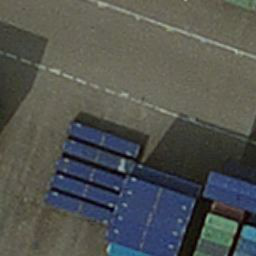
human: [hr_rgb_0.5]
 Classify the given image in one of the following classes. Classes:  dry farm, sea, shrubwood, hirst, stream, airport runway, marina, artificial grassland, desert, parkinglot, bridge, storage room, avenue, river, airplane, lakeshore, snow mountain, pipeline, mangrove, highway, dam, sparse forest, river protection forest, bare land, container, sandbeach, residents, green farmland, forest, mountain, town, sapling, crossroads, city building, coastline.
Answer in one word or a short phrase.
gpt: container